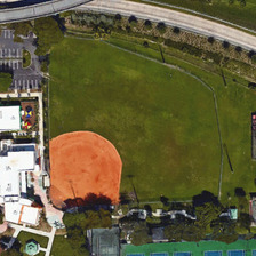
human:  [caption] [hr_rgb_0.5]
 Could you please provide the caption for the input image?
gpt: An unpolished baseball field met a dark street.

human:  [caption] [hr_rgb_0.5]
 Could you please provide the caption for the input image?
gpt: The unpolished baseball field met the gray road.

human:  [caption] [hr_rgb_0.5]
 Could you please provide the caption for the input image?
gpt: There are not enough baseball fields, just next to some of the White House.

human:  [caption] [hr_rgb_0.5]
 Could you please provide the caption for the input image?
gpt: The baseball field, which is not smooth enough, is next to the White House.

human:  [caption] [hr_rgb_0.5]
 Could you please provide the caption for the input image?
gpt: The unpolished baseball field met the dark street.